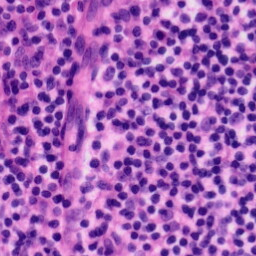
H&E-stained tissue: Tonsil